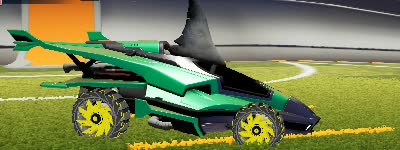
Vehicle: aftershock